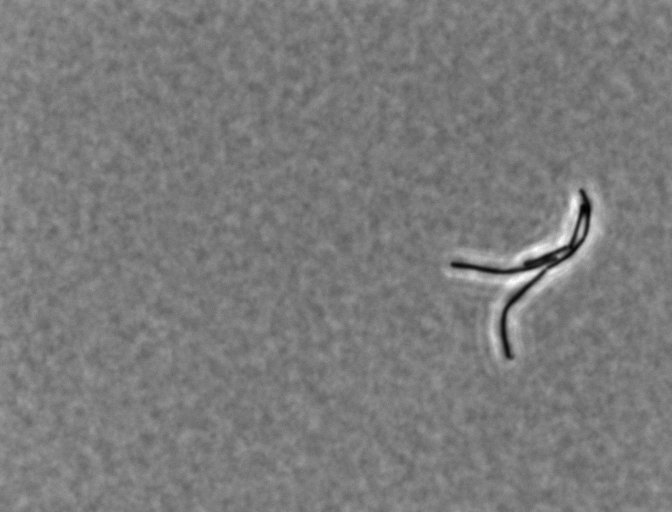
Bacillus subtilis